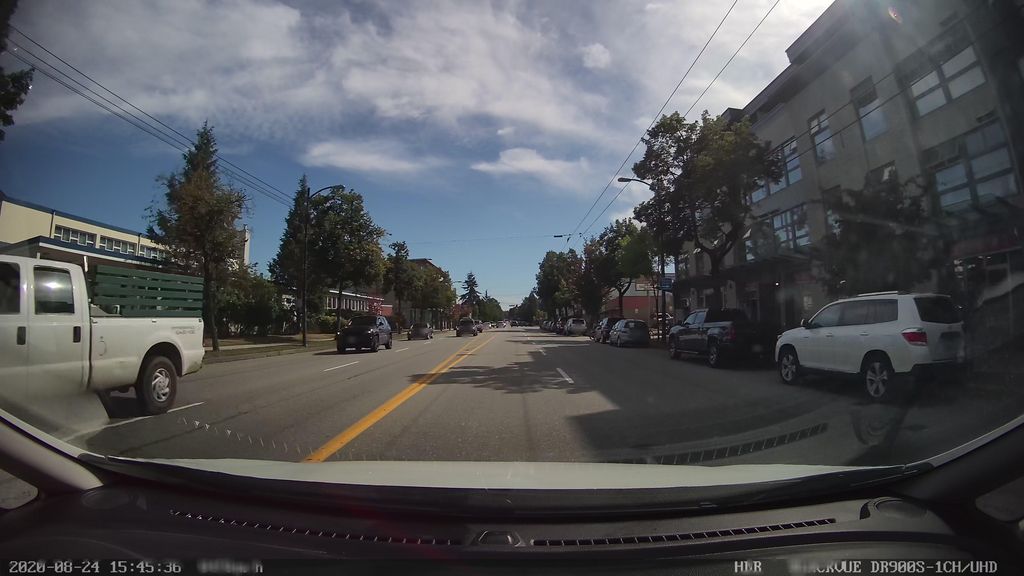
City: vancouver